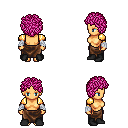
a pixel art fantasy rpg character, female body template, human, tanned skin, gold arm armor, robe skirt, pink curly afro hairstyle, white cloth bandages, black shoes, four views (front, back, left, right), 2x2 character sprite sheet, small pixel art, hard edges, no anti-aliasing